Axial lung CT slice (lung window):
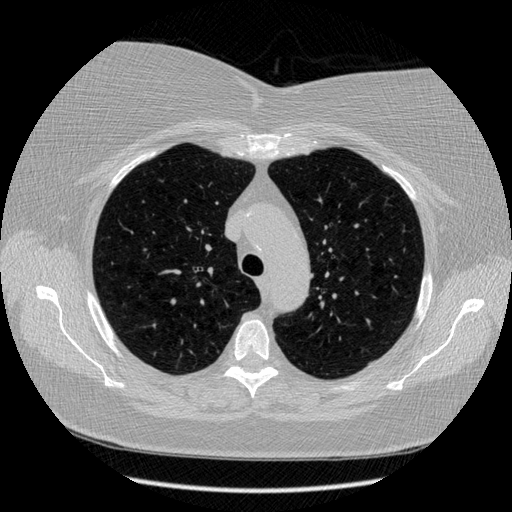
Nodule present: no